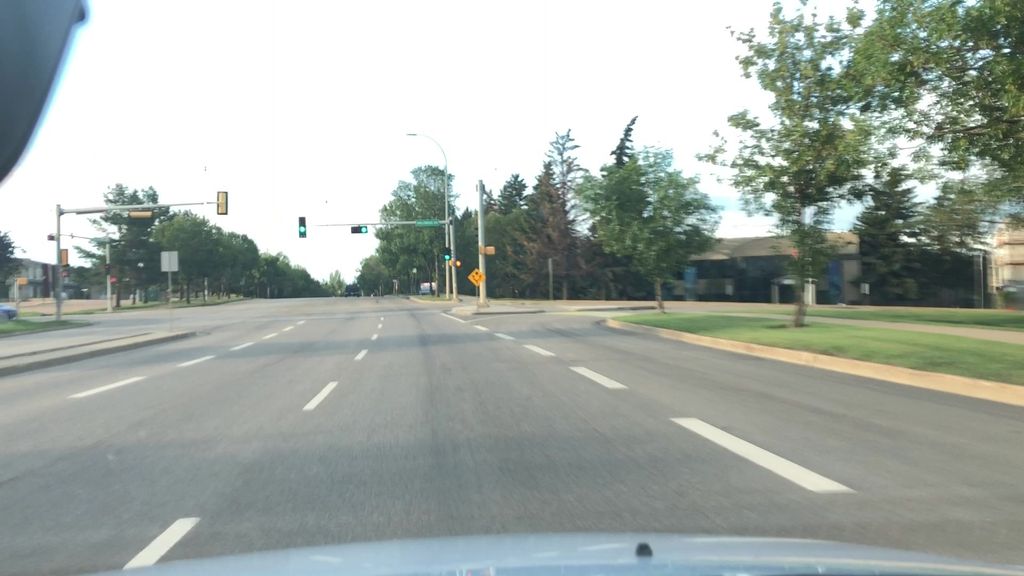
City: edmonton